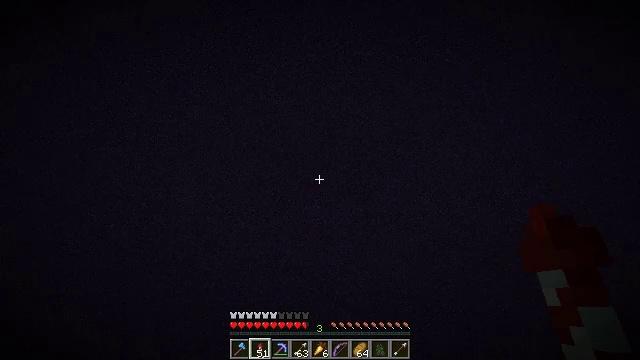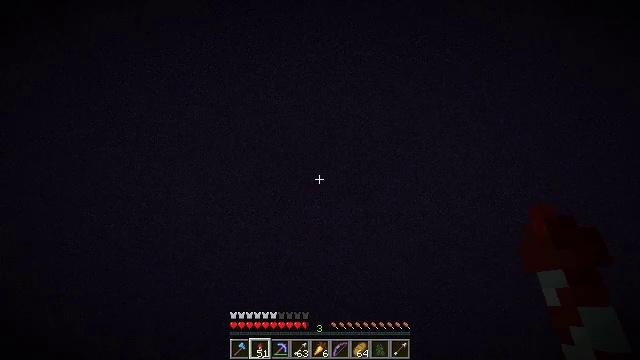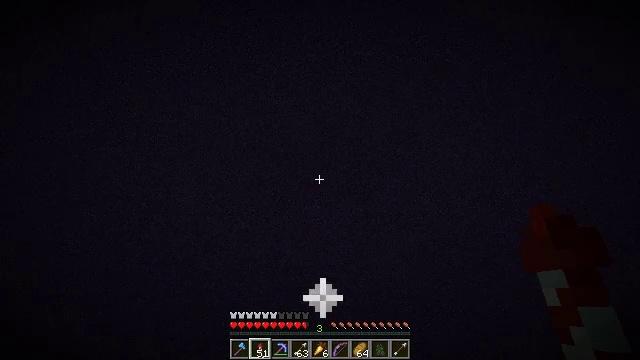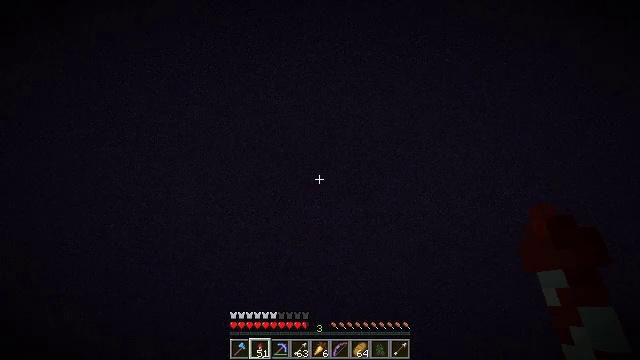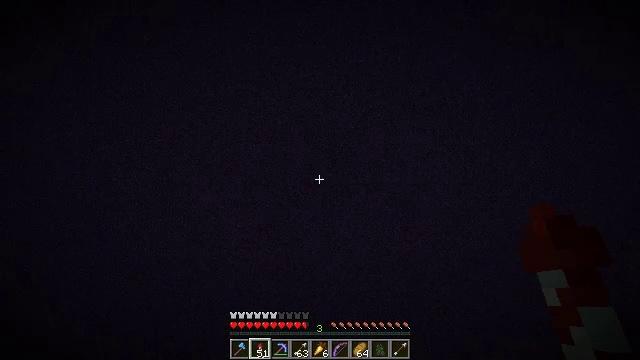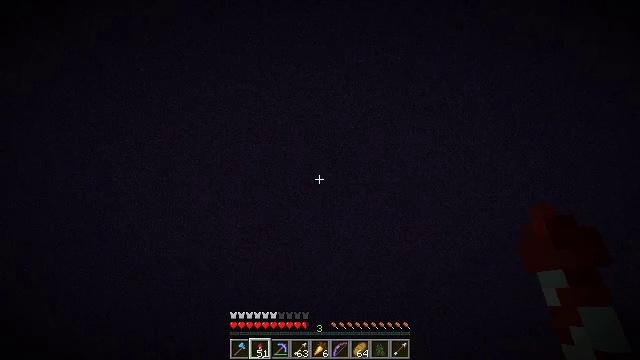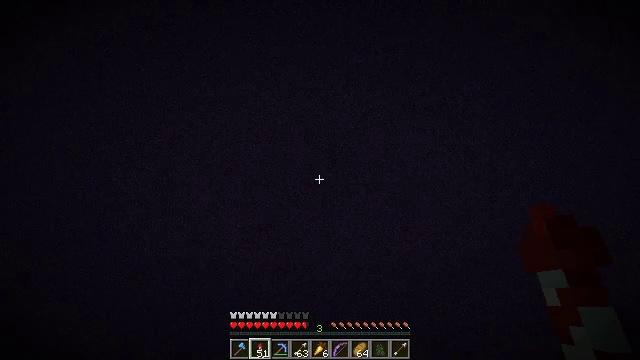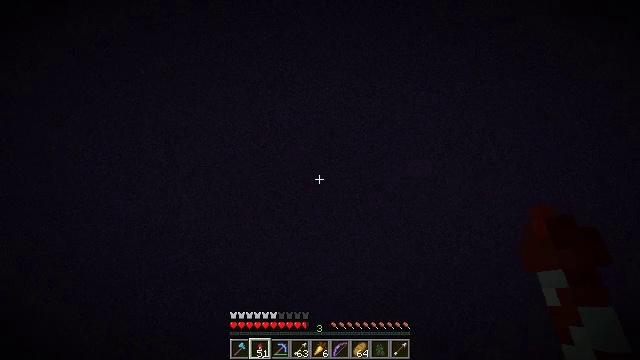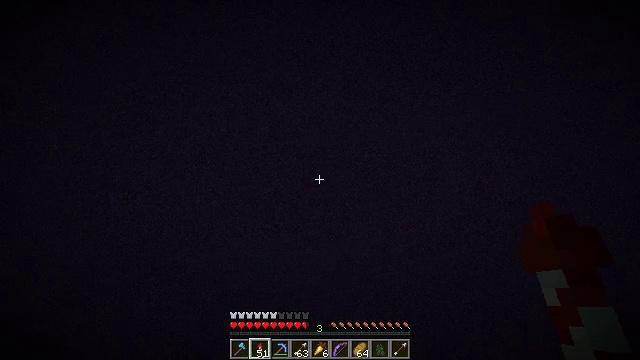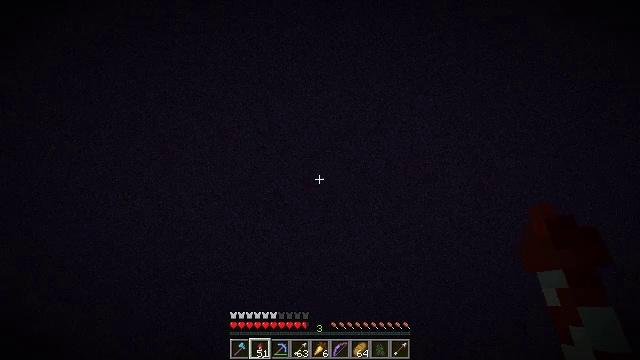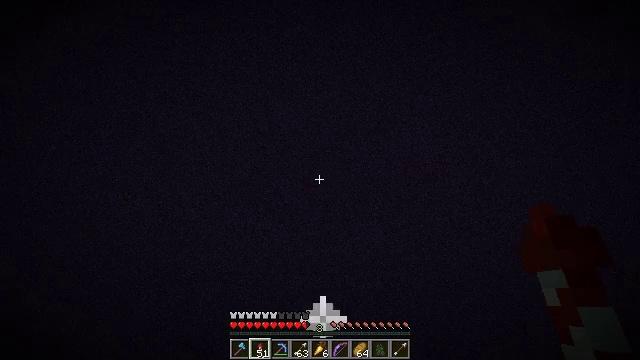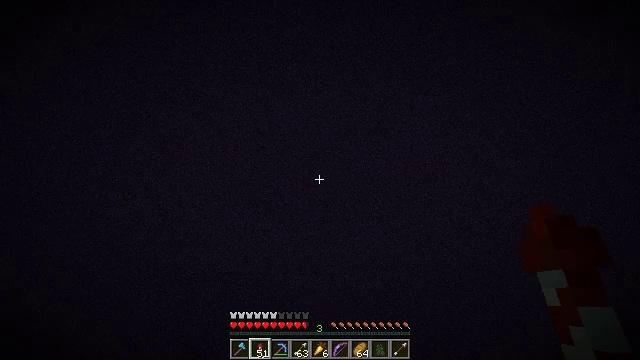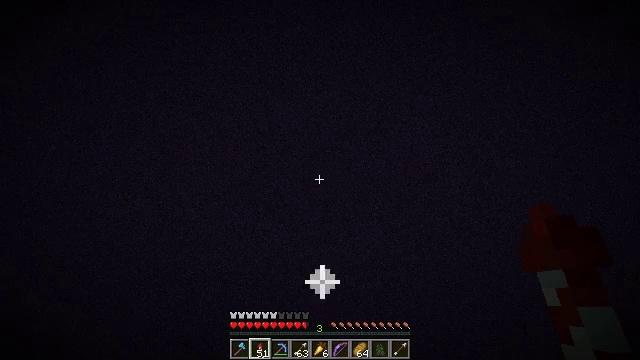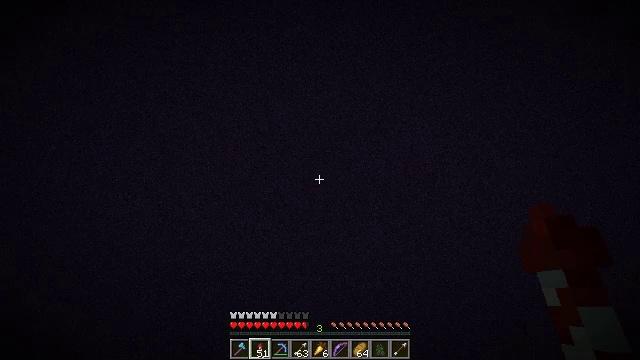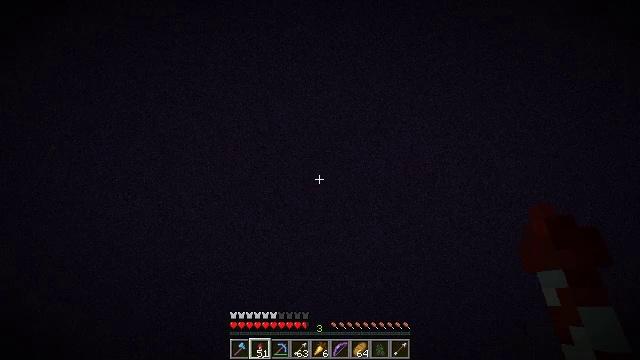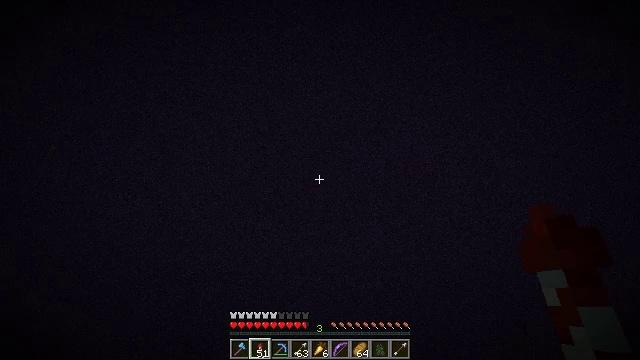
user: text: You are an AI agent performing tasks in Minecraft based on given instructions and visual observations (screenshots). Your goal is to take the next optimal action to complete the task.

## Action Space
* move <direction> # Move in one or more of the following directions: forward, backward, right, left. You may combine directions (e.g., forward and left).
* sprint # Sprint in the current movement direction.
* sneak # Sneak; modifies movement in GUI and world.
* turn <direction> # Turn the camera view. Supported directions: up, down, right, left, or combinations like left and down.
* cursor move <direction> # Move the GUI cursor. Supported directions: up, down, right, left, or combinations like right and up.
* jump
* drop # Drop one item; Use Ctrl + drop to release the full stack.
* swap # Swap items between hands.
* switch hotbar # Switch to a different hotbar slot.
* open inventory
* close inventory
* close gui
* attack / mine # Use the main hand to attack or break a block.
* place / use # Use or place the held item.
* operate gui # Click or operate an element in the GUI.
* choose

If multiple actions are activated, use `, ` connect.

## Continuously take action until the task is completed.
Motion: motion action
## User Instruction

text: Remove a firework rocket from the inventory.
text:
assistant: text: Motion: move forward, sprint, jump
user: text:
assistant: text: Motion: move forward, sprint, jump
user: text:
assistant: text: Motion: move forward, sprint, jump
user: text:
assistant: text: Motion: move forward, sprint, jump
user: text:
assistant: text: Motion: move forward, sprint, jump
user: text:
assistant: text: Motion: move forward, sprint, jump
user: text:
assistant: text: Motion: move forward, sprint, jump
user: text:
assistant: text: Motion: move forward, sprint, jump
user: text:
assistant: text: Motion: move forward, sprint, jump
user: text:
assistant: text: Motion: move forward, sprint, jump
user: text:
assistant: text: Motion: move forward, sprint, jump
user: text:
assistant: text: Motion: move forward, sprint, jump
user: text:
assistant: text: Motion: move forward, sprint, jump
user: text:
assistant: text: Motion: move forward, sprint, jump
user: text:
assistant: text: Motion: move forward, sprint, jump
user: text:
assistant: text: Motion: move forward, sprint, jump
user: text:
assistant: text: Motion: move forward, sprint, jump
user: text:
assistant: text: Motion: move forward, sprint, jump
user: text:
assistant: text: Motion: move forward, sprint, jump
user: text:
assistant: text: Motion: move forward, sprint, jump
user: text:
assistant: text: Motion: move forward, sprint, turn up, jump
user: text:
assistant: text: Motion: move forward, sprint, turn up, jump
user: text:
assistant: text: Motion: move forward, sprint, turn up, jump
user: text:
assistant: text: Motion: move forward, sprint, turn up, jump
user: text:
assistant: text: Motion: move forward, sprint, turn up, jump
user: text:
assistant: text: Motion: move forward, sprint, jump
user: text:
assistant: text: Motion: move forward, sprint, turn up, jump
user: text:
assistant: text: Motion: move forward, sprint, jump
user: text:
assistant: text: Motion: move forward, sprint, jump
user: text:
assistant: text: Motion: move forward, sprint, jump